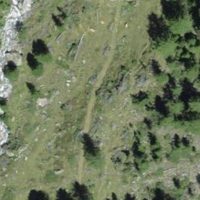
EUNIS habitat code: 43
Species observed at this site:
Anthus trivialis
Cyanistes caeruleus
Turdus philomelos
Gypaetus barbatus
Lophophanes cristatus
Accipiter gentilis
Fringilla coelebs
Ptyonoprogne rupestris
Turdus merula
Erithacus rubecula
Milvus milvus
Pica pica
Phoenicurus ochruros
Garrulus glandarius
Cinclus cinclus
Pyrrhocorax graculus
Periparus ater